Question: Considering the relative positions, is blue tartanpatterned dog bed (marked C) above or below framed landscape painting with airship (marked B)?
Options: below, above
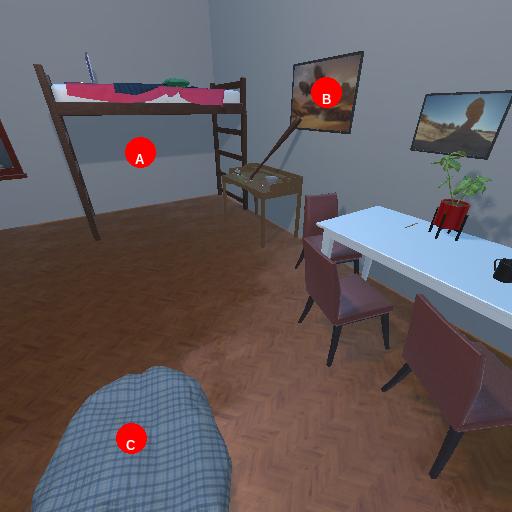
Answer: below